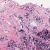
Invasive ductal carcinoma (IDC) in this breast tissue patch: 1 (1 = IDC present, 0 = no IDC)